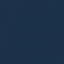
Land use / land cover: SeaLake